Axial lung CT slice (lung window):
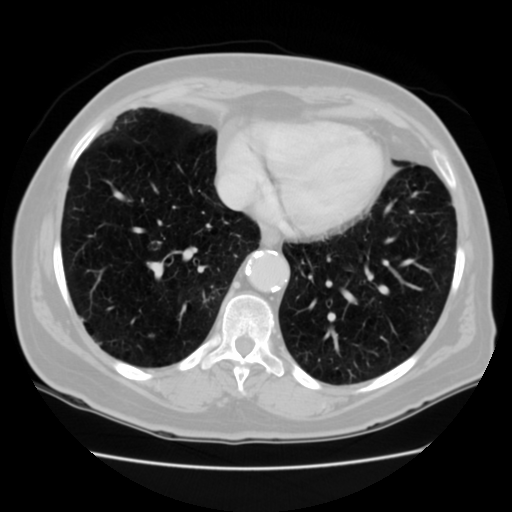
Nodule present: no